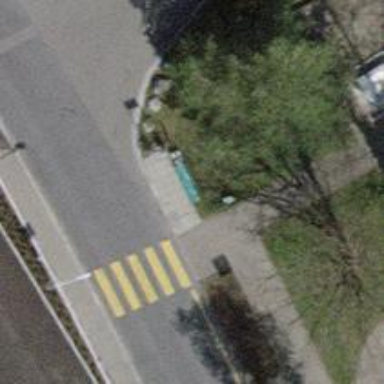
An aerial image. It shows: Bus stop with platform for public transport.